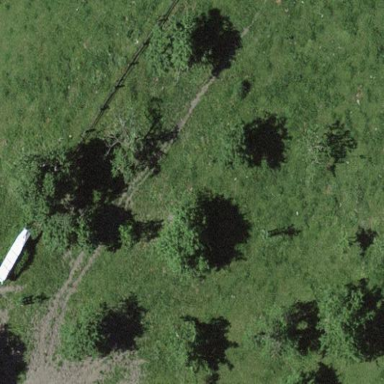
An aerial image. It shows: Orchard.